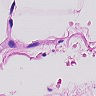
Metastatic tissue present: no